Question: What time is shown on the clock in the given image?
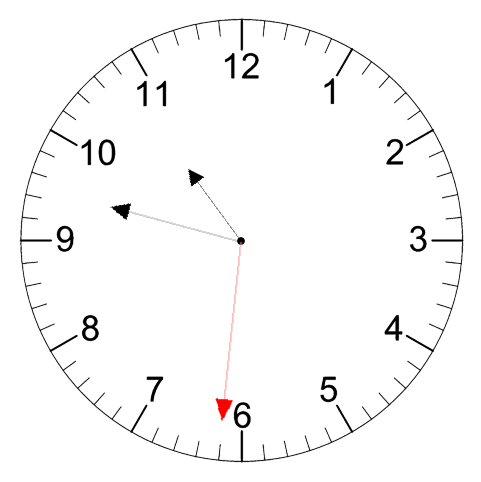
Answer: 10:47:31